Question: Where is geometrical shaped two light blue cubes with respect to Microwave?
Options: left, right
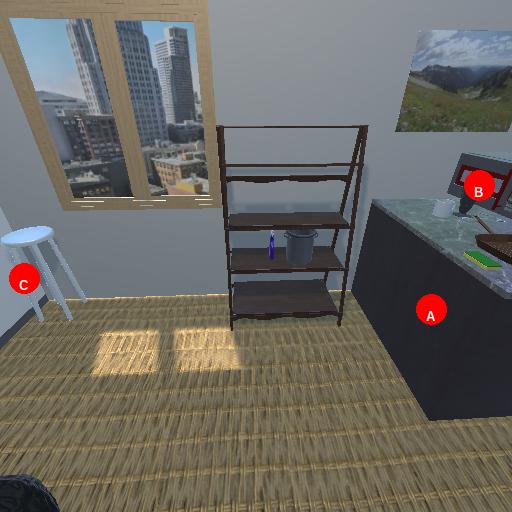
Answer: left